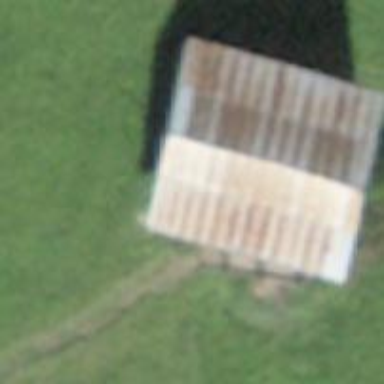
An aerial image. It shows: Rural barn.